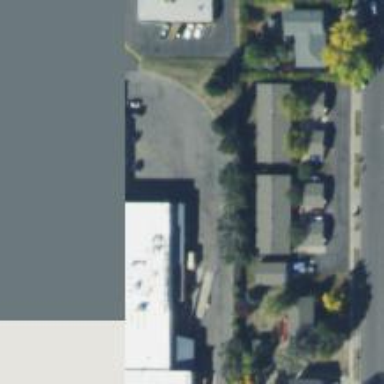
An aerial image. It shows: Pharmacy providing healthcare services.